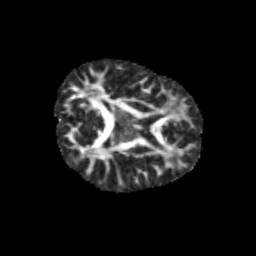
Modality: FA
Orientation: axial
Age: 10
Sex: male
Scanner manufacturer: siemens
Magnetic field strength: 3 T
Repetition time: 3.8 s
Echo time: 0.07 s